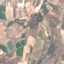
Label: PermanentCrop